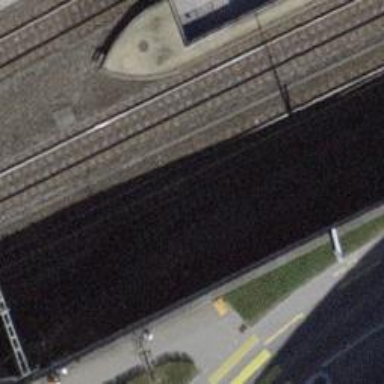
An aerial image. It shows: Single-track railway siding.